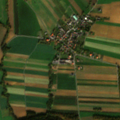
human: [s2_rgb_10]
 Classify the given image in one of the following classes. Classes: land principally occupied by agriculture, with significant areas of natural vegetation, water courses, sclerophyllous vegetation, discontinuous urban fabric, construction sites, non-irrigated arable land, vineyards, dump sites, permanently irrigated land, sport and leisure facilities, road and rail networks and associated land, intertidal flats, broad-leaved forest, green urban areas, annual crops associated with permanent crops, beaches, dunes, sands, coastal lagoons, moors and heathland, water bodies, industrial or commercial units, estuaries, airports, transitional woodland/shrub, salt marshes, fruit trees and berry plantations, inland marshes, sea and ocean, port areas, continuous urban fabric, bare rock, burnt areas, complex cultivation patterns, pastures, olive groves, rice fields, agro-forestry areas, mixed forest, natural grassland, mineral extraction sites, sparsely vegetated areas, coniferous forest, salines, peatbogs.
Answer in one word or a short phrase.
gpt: discontinuous urban fabric, non-irrigated arable land, mixed forest